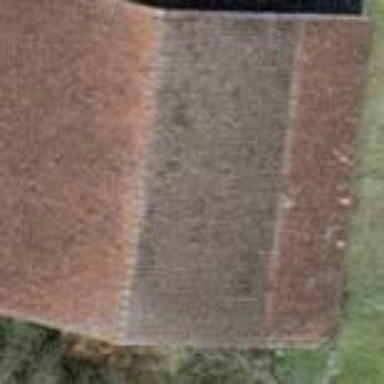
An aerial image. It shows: Shed building.